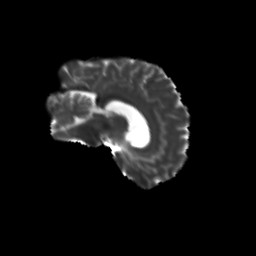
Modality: T2w
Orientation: sagittal
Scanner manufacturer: siemens
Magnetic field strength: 3 T
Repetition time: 9.2 s
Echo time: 0.084 s